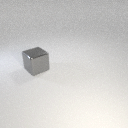
large gray metal cube